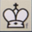
Piece: wK